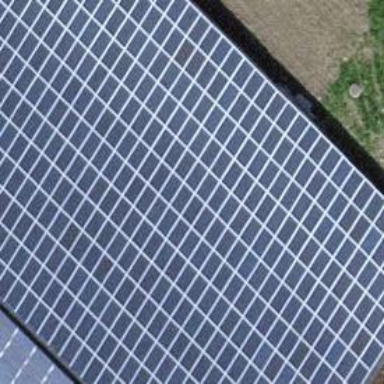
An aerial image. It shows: Solar power generator with photovoltaic panels.